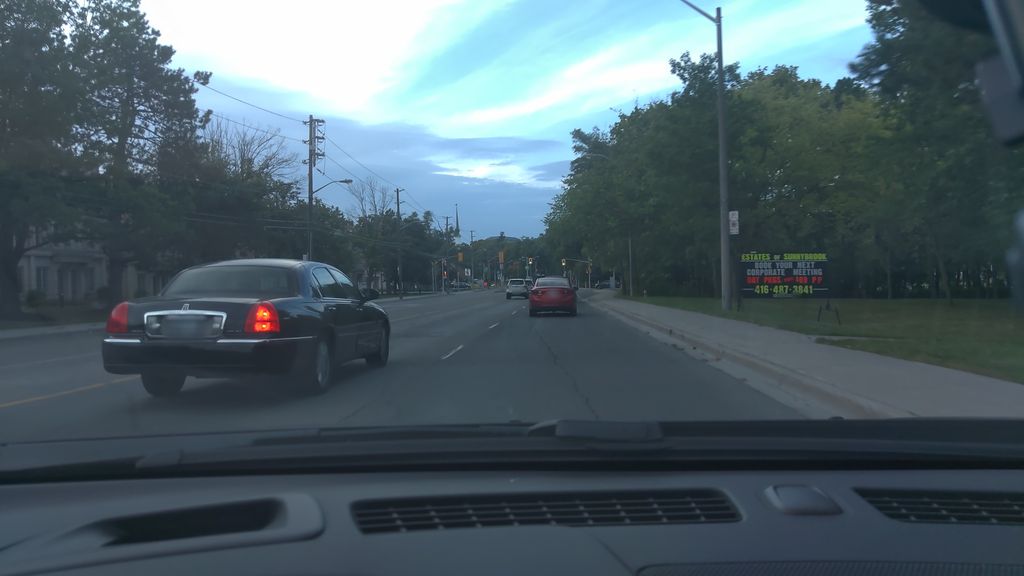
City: toronto